Question: I used Pandas qcut function to sort a column of values into quantiles but I can't filter the DataFrame by those quantiles, here goes an example:
'''
df = pd.DataFrame(data = [i for i in range(100)], columns = ['values'])
df['bins'] = pd.qcut(df['values'], q = 10)
'''
This gives me this DataFrame:

But when I try to filter by some decile:
'df[df['bins'] == (-0.001, 9.9]]'
I get:
'SyntaxError: invalid syntax'
Changing the interval to a string, like 'df[df['bins'] == '(-0.001, 9.9]']' just returns me an empty DataFrame, so it doesn't help either. How should I go about this?
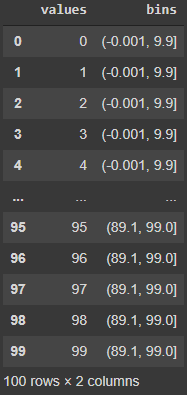
Answer: The 'pandas.qcut' method return a Categorical series with an 'pandas.IntervalIndex'. To index into that series you need to query using 'pandas.Interval's:
'''
df = pd.DataFrame(data = [i for i in range(100)], columns = ['values'])
df['bins'] = pd.qcut(df['values'], q = 10)
df.loc[df['bins'] == pd.Interval(-0.001, 9.9)]
'''
The reason you get a syntax error using 'df['bins'] == (-0.001, 9.9]' is that Python expects brackets of the same type to match up. When printing the dataframe it does show exactly that sequence, because that matches the conventional notation, but it is just the string representation of the 'pd.Interval' object that is actually in the dataframe.